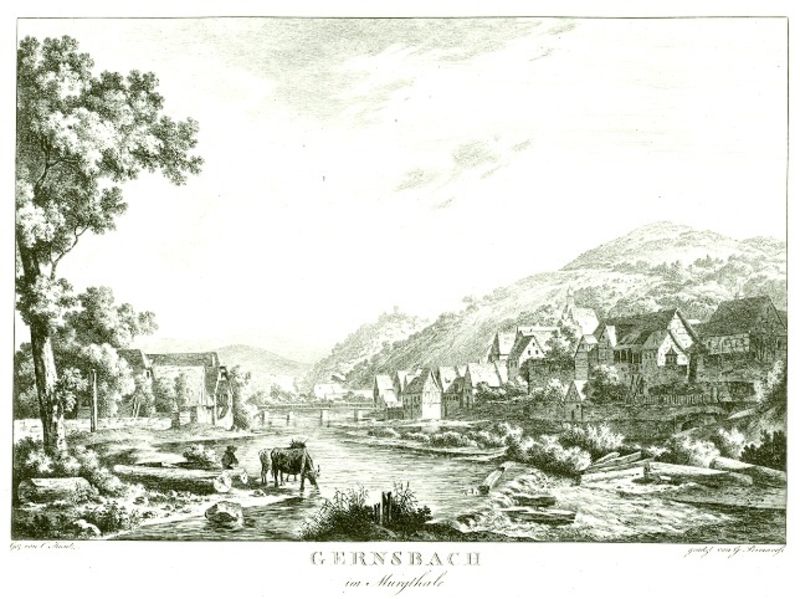
Titel: Gernsbach
Künstler: Johann Georg Primavesi
Standort: Karlsruhe
Institution: Staatliche Kunsthalle Karlsruhe
Schlagwörter: baum, berg, blätter, feder, felsen, gemälde, himmel, laub, mann, wasser, weiß, wolken, baumstämme, bäume, fluss, grün, landschaft, sitzen, stadt, ufer, frau, grau, hell, holz, hut, licht, schwarz, zeichnung, ausblick, dach, gebäude, haus, tier, tiere, weg, wolke, leute, trinken, mensch, stein, steine, bild, bach, baumstamm, häuser, hügel, kühe, mühle, natur, stamm, vieh, brücke, busch, büsche, gebüsch, gewässer, sträucher, sitzend, person, tal, wasserfall, esel, pferd, deutschland, schrift, welle, wellen, ansicht, ort, berge, dorf, dächer, herde, kuh, landschaftsmalerei, rind, hügellandschaft, idylle, schriftzug, böschung, romantik, strom, stromschnelle, stromschnellen, stämme, inschrift, balken, deutsch, stufe, baumkrone, leuchten, stadtansicht, rinder, burg, weiden, flussbett, flusslandschaft, druck, schwarz-weiß, radierung, stich, text, drcuk, bleistift, topografie, entwurf, ländlich, bachlauf, fachwerk, tränke, tränken, postkarte, kupferstich, bulle, ochse, hirte, kart, wall, entwrf, häsuer, schwarzwald, teir, flußlauf, häiser, baumstämmer, pittoresk, driften, flößer, viehe, sehr, sitzemd, trinkt, kuch, straucher, stromschnell, gernsbach, dorfiddylle, bachlaufg, murg, metallschnitt, wei', wei-, säuft, drift, holzdrift, ekühe